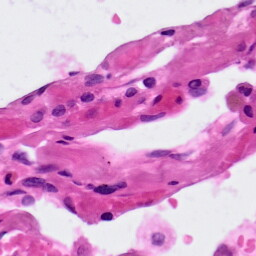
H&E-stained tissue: Lung